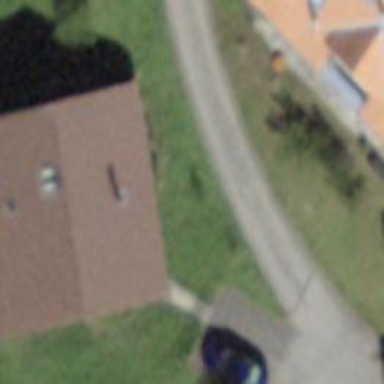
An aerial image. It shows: Simple house.